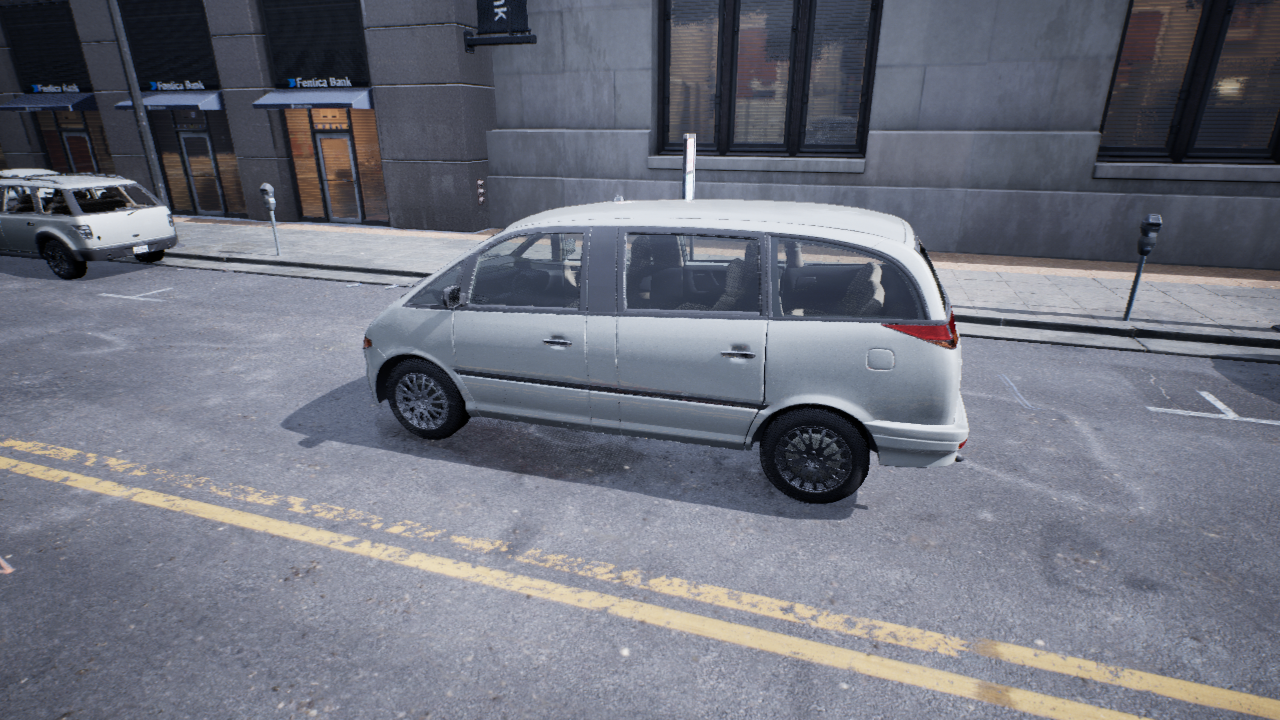
Venue: downtown
Lighting: overcast
Vehicle rig: minivan